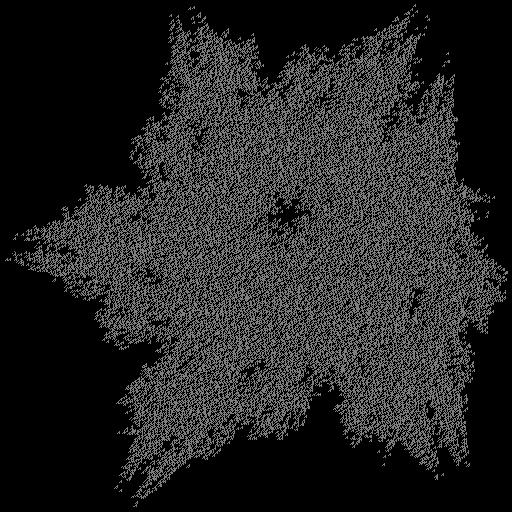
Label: bedder